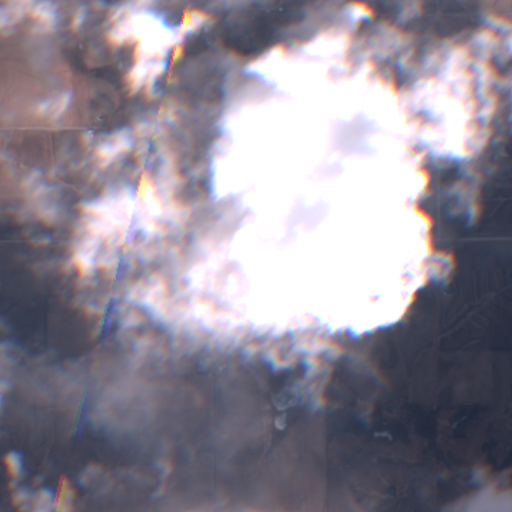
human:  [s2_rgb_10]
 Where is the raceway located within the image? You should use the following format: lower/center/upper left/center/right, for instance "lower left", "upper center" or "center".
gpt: The raceway is located in the upper center of the image.
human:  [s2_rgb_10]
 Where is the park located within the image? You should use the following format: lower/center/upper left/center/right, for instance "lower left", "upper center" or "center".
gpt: There is no park in the image.